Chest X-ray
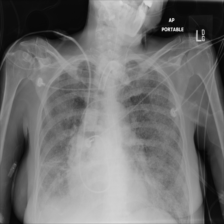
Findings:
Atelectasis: negative
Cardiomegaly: negative
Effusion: negative
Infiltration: negative
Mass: negative
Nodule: negative
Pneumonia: negative
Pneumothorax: negative
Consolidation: negative
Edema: negative
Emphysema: negative
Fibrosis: positive
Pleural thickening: negative
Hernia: negative